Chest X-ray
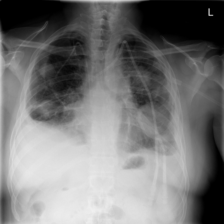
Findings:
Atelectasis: negative
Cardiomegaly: negative
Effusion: positive
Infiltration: negative
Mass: positive
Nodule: negative
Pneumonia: negative
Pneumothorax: negative
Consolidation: negative
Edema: negative
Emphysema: negative
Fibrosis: negative
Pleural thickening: negative
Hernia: negative